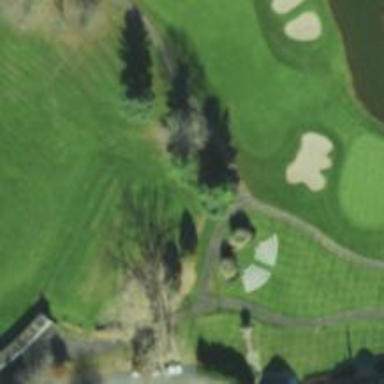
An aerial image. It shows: Path for both road and golf.